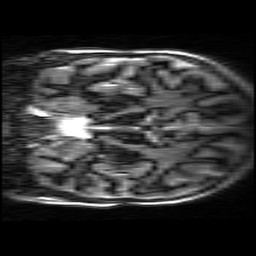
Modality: MP2RAGE
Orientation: coronal
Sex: female
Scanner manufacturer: siemens
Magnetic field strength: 3 T
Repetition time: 5 s
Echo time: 0.00355 s